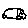
Label: car